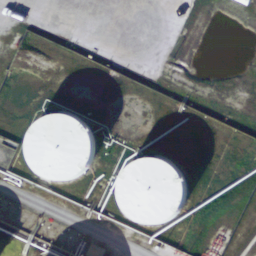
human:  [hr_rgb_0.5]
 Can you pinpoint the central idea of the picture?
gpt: storage tanks